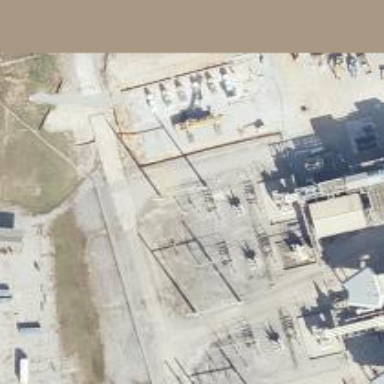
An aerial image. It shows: Switch used for power control.